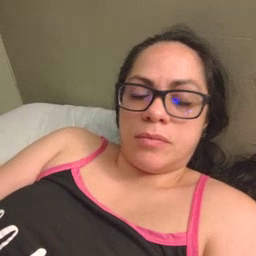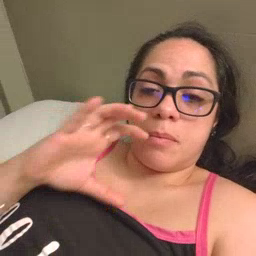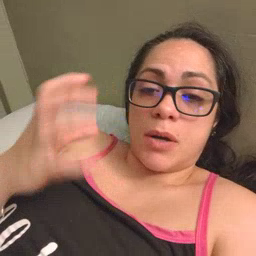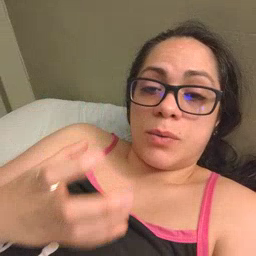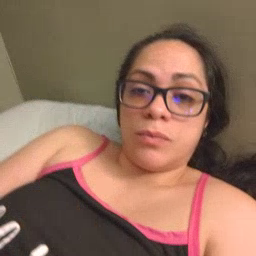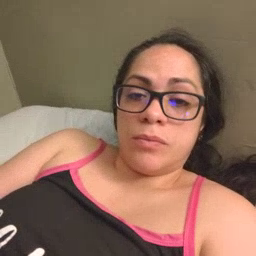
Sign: balloon